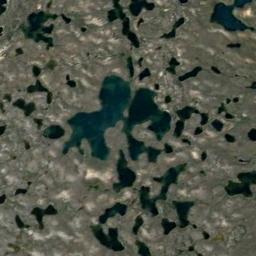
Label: wetland